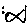
Label: fish